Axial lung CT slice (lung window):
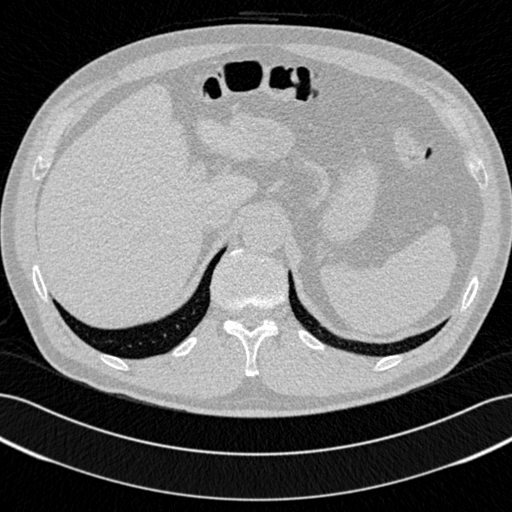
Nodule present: no